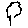
Label: tree